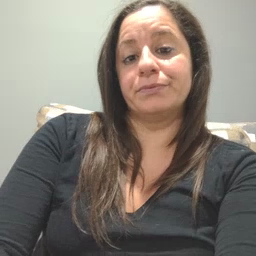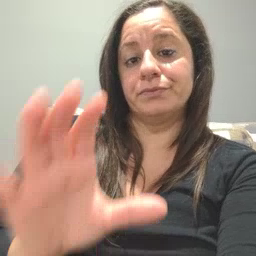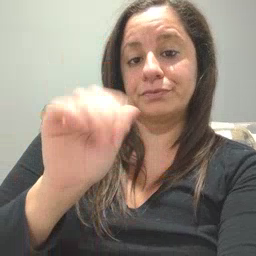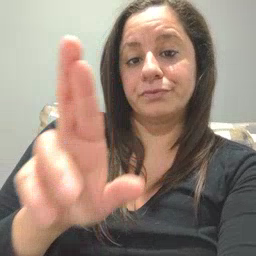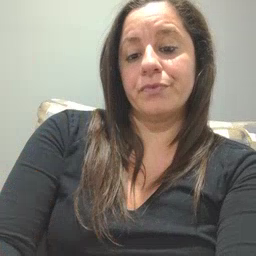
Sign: car